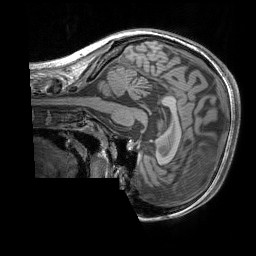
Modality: T1w
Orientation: sagittal